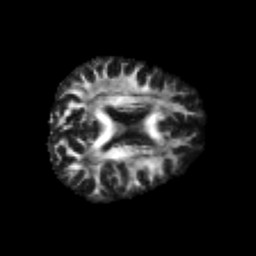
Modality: FA
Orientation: axial
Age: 42
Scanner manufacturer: philips
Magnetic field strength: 3 T
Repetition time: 8.553 s
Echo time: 0.1273 s